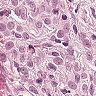
Metastatic tissue present: yes